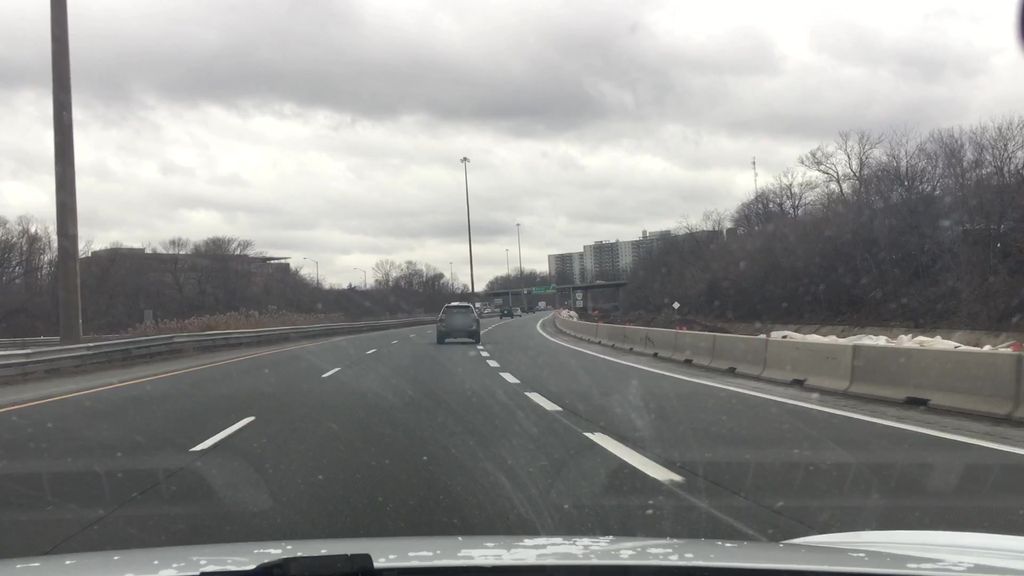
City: hamilton